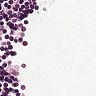
Metastatic tissue present: no